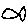
Label: fish